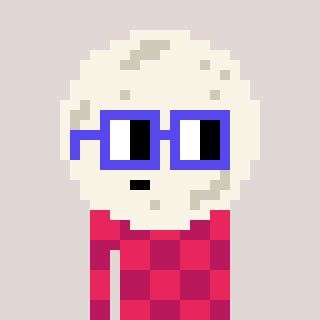
a pixel art character with square blue glasses, a moon-shaped head and a darkpink-colored body on a warm background